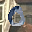
Label: 0